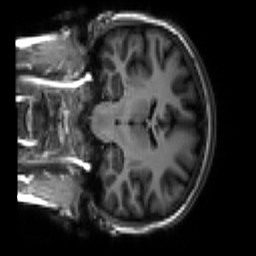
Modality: T1w
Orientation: coronal
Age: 18
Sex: female
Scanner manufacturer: siemens
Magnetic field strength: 3 T
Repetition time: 2.3 s
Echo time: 0.00267 s